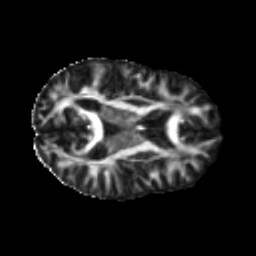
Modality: FA
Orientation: axial
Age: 51
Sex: female
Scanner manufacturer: ge
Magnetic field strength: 3 T
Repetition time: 7.8 s
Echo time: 0.0606 s